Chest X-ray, AP view. Patient: 31 years old, sex M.
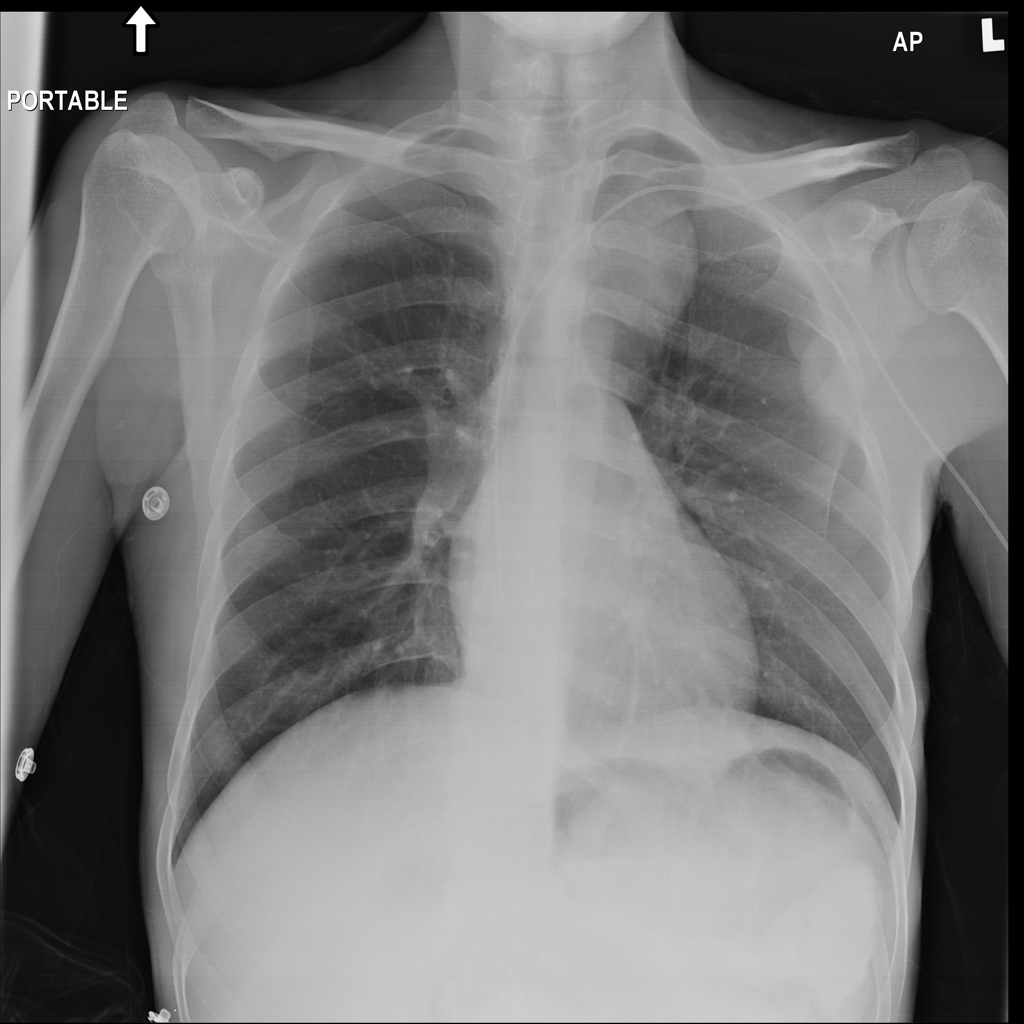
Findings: Mass